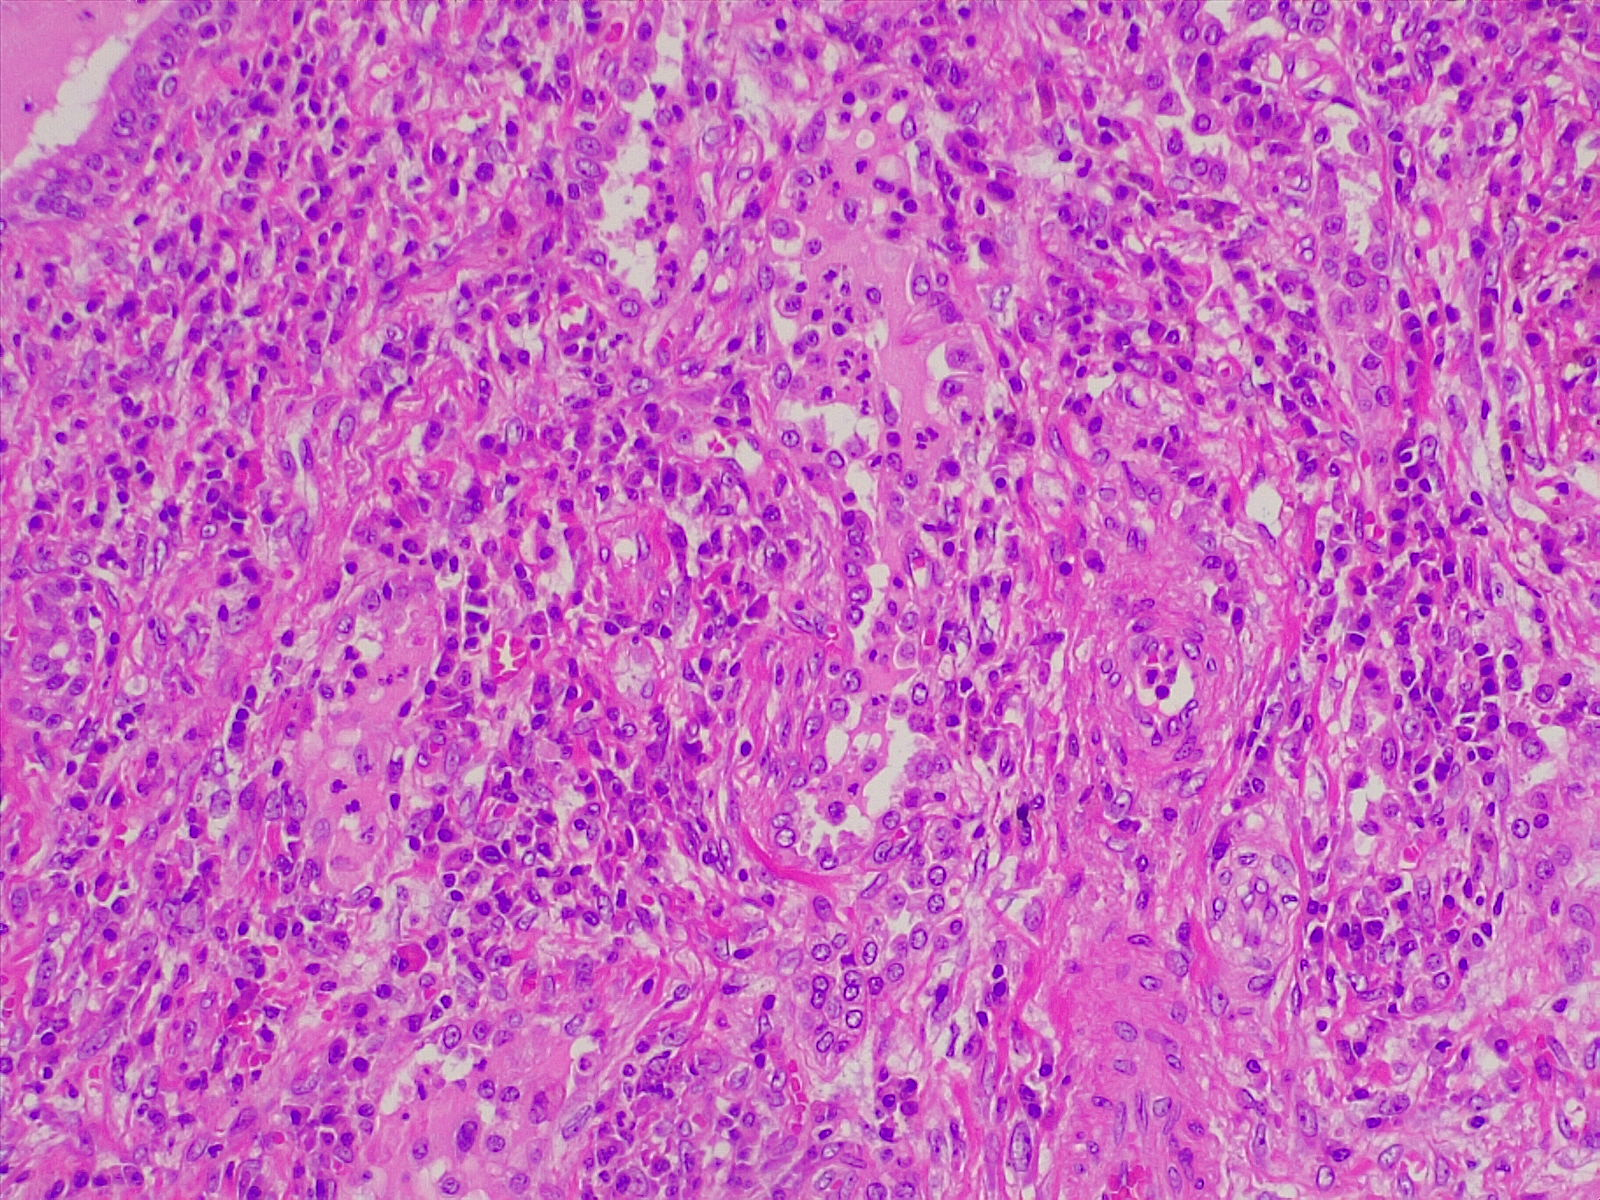
Label: normal lung tissue